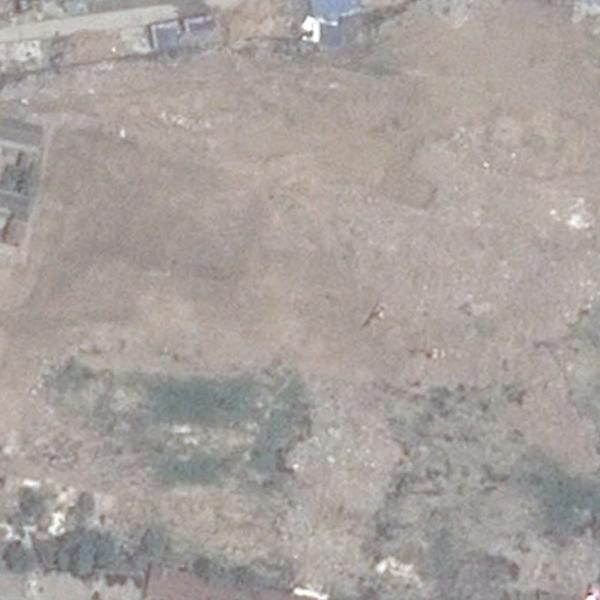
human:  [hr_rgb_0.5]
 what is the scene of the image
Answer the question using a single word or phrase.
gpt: bare land